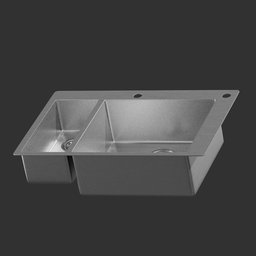
Label: appliances